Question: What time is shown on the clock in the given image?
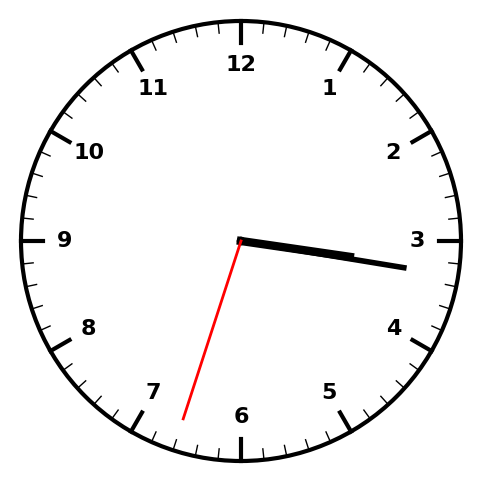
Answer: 03:16:33